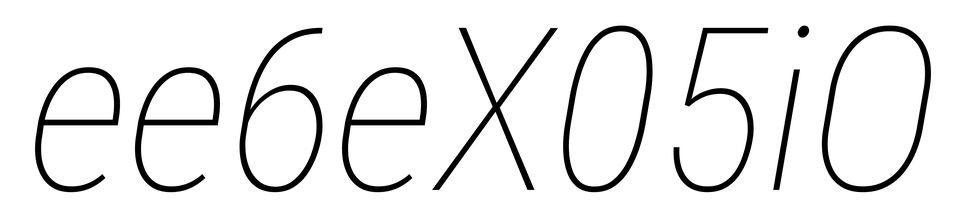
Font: Roboto-Italic_Condensed_Thin_Italic